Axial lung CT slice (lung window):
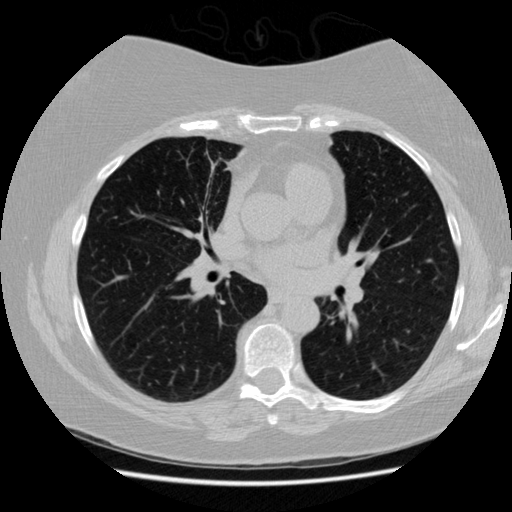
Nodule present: no